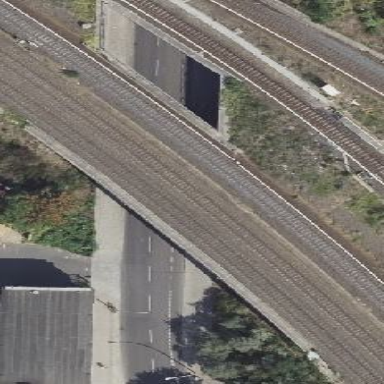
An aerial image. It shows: Bridge with beam structure.